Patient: sex F, age 62
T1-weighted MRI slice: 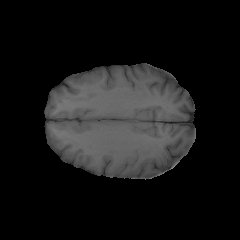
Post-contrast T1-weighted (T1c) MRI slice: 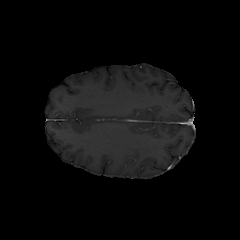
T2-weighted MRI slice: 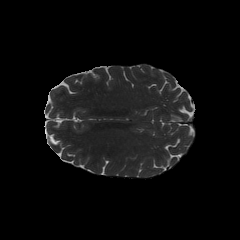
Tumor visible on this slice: no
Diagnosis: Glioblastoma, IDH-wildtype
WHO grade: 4